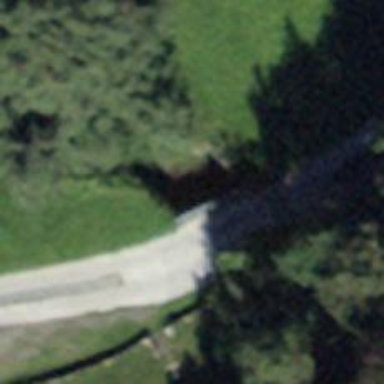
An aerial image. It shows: Culvert tunnel.